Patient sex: M
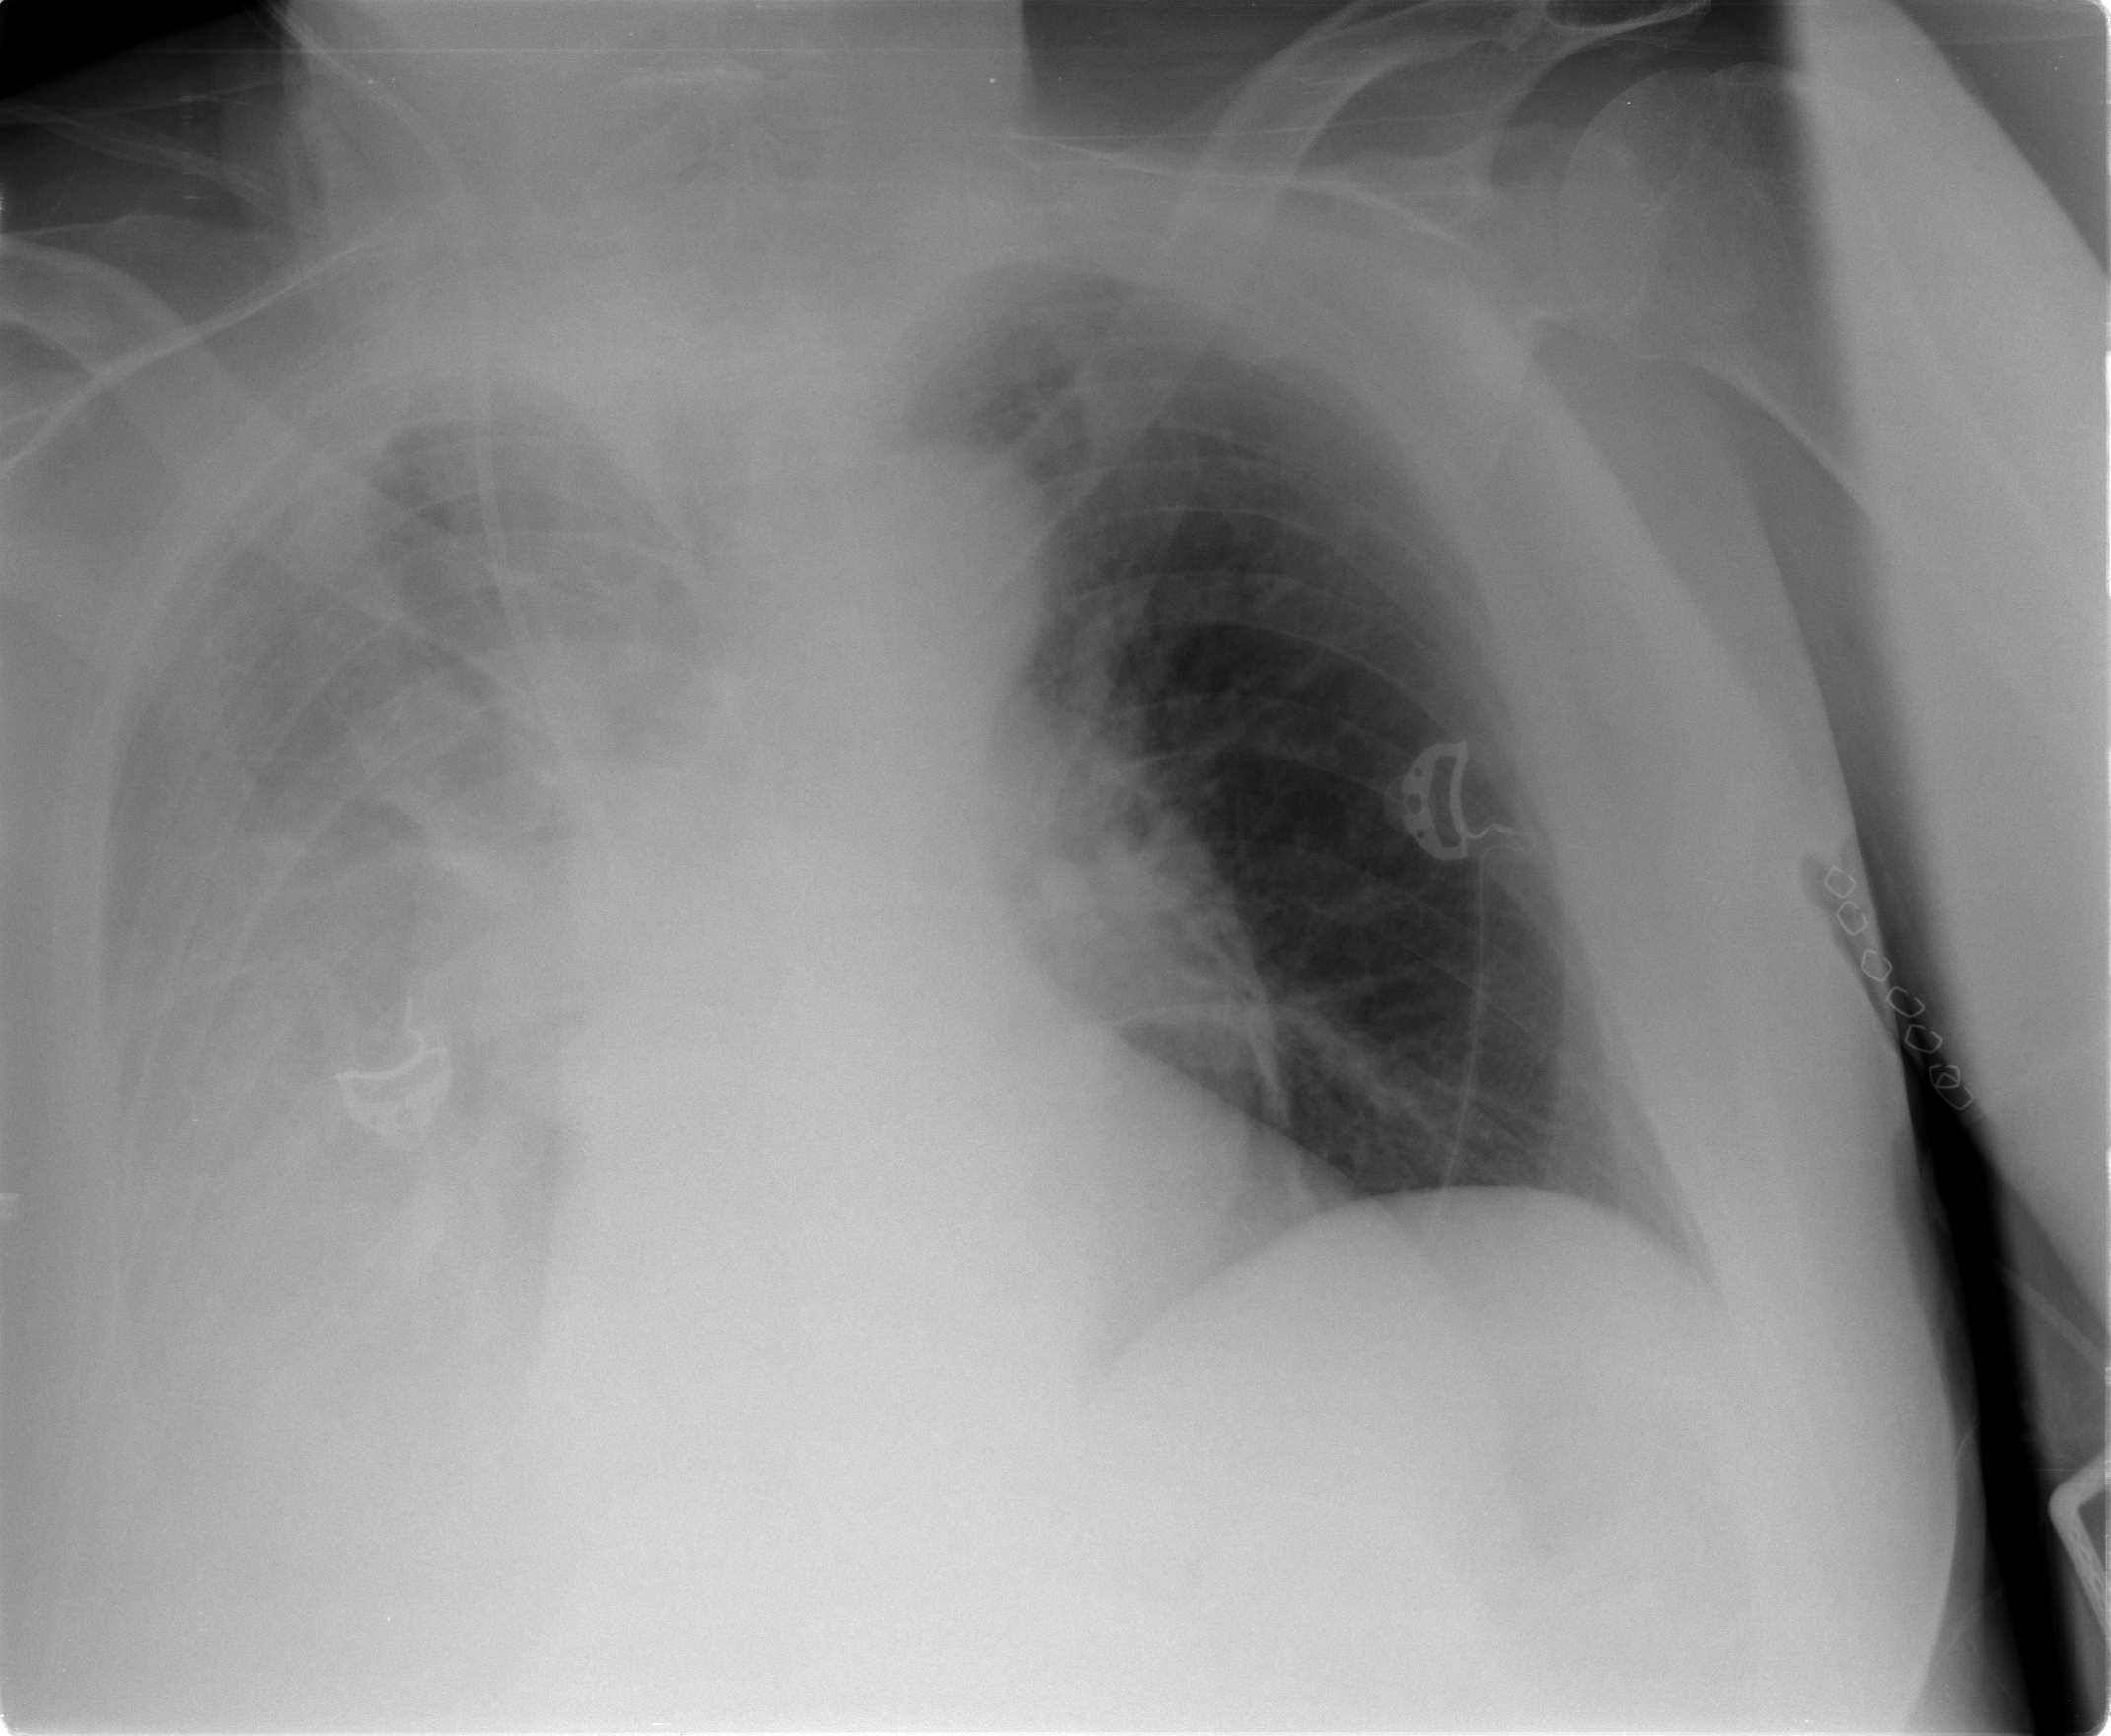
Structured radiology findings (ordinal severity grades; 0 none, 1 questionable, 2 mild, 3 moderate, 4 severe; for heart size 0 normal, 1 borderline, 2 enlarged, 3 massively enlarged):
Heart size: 1
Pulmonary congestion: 2
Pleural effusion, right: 3
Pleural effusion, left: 2
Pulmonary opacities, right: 3
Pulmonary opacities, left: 0
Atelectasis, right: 3
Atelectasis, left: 2